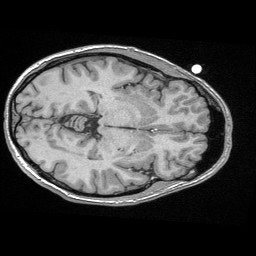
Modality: T1w
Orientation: axial